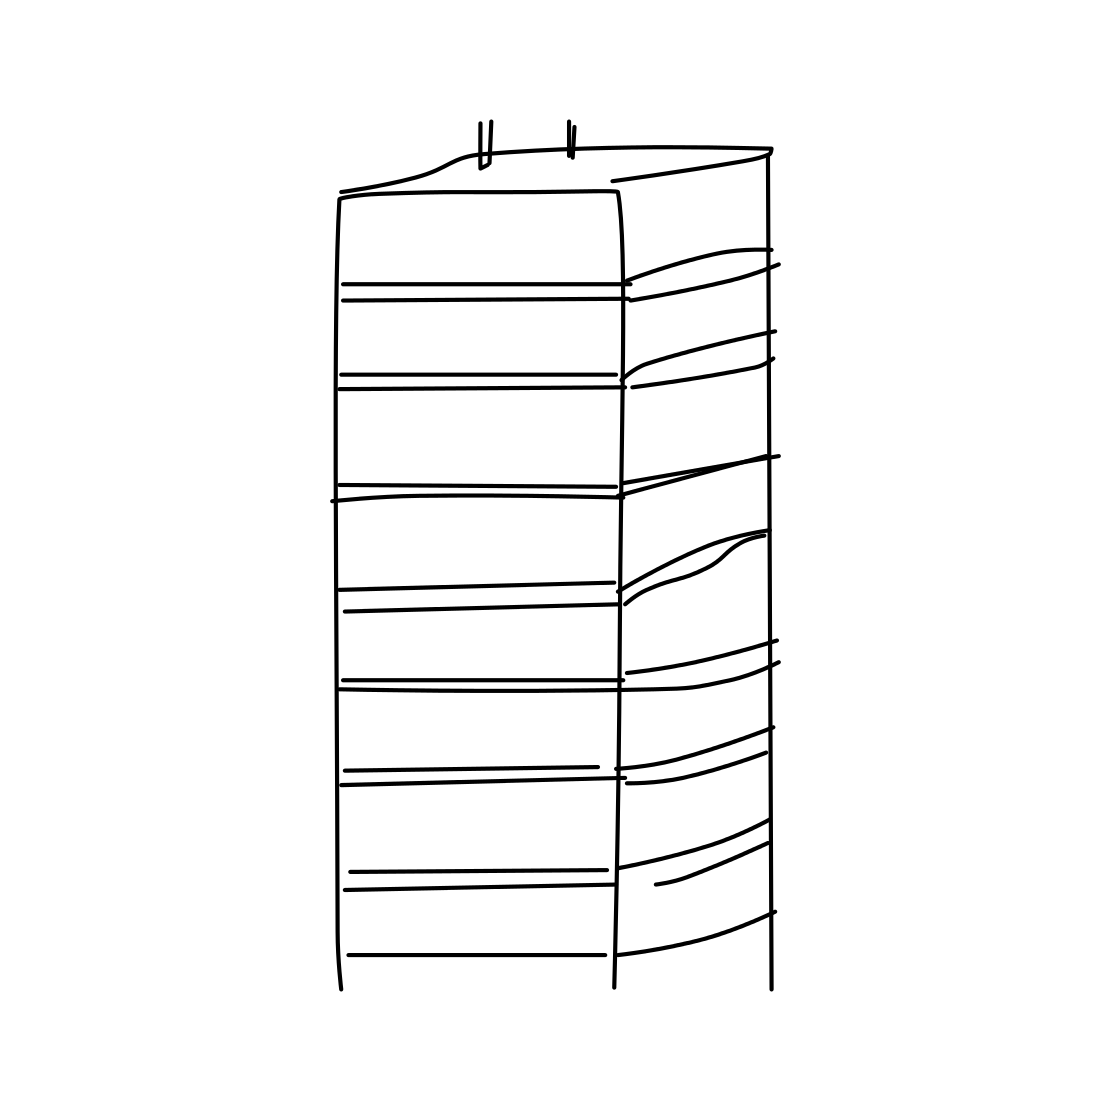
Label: skyscraper